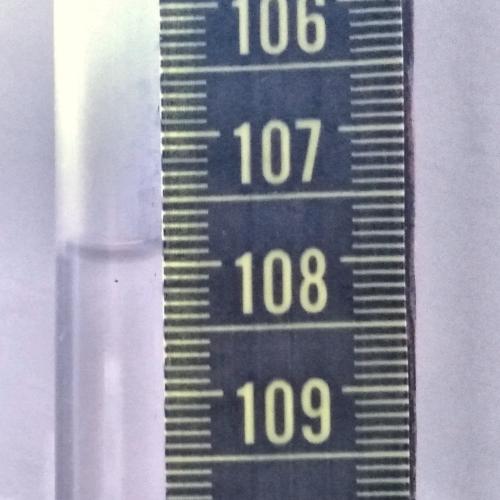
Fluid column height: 107.9 cm